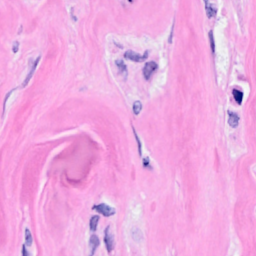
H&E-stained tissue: Breast